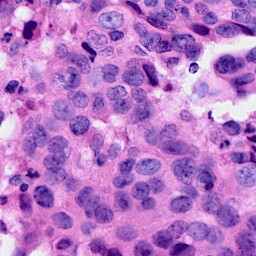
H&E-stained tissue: Breast